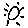
Label: sun